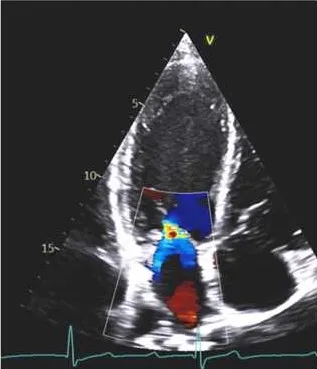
Mitral regurgitation. During diastole. Red marker on the ECG denotes where in the cardiac cycle the image was taken.
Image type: radiology (ultrasound)